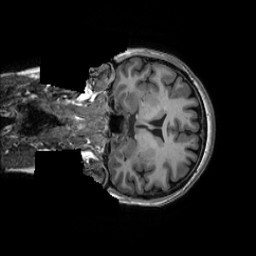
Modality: T1w
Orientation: coronal
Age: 52
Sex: female
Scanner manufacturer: ge
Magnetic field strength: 3 T
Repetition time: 0.007348 s
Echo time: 0.003036 s